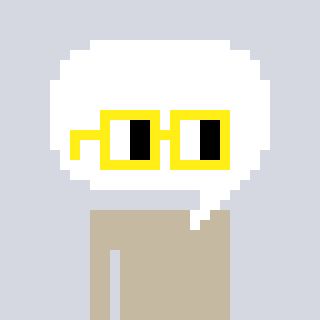
a pixel art character with square yellow glasses, a speech bubble-shaped head and a bluegrey-colored body on a cool background